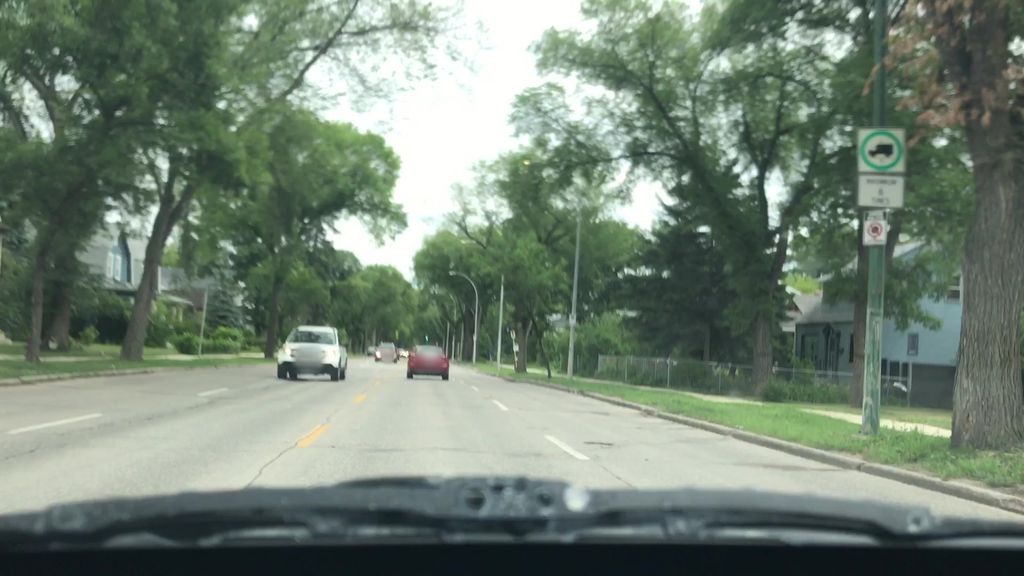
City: winnipeg